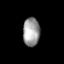
Tissue: skin
Cell type: Epithelial cells
Senescence score: 0.8454
Nuclear area (px): 468
Mean DAPI intensity: 158.009